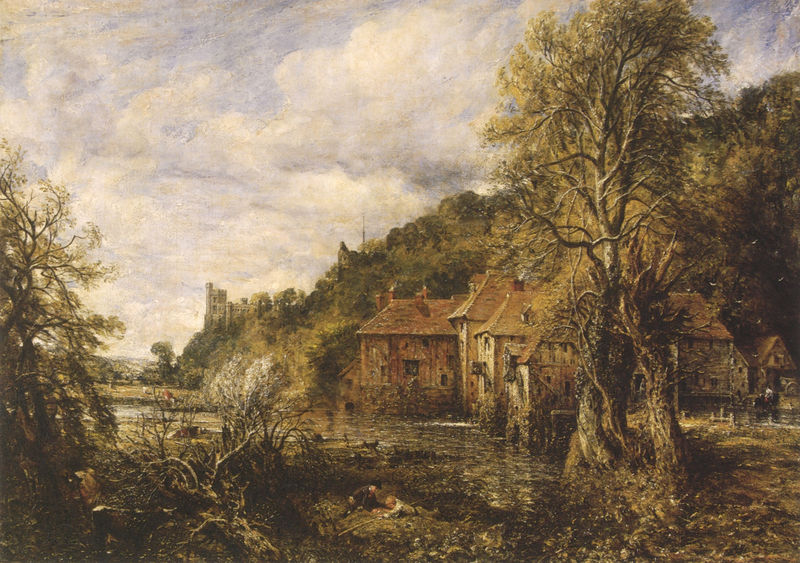
Titel: Arundel Mill and Castle
Künstler: John Constable
Standort: Toledo (Ohio)
Institution: The Toledo Museum of Art
Schlagwörter: baum, berg, blau, blätter, dunkel, felsen, gemälde, himmel, laub, mann, wasser, weiß, wolken, bäume, fluss, gelb, grün, impressionismus, landschaft, menschen, ocker, see, stadt, teich, ufer, äste, braun, fenster, frankreich, grau, hell, hintergrund, holz, hut, licht, männer, orange, vordergrund, ölbild, dach, gebäude, gras, haus, hund, rot, schloss, tier, tiere, weg, wiese, wolke, zaun, malerei, mensch, stein, steine, niederlande, ast, bach, baumstamm, einsamkeit, horizont, häuser, hügel, kühe, mühle, natur, spiegelung, stamm, weide, weite, wind, zweige, busch, büsche, gebüsch, gewässer, sonne, sträucher, hochwasser, land, gold, realismus, kind, pflanzen, england, wald, anhöhe, bauern, genre, kamin, kamine, kinder, pferd, stock, turm, balkon, wellen, ruhe, liegen, jungen, mittag, warm, berge, gebirge, hang, dorf, dächer, schornsteine, tag, kuh, backstein, herbst, hof, figuren, romantik, strömung, constable, stämme, spielen, woken, junge, abendstimmung, panorama, ruine, burg, weiden, festung, flusslandschaft, angel, ruinen, gänse, sumpf, frieden, villa, balkom, anwesen, gutshof, blauer himmel, buschwerk, moor, tümpel, geäst, brauntöne, gehölz, bauernhaus, gehöft, auen, spiegelungen, morast, versteck, gestrüpp, kitsch, klassisch, aum, angler, rhein, spitzgiebel, böume, strach, hunge, kiner, wassee, eg, liegende figuren, hiummel, grin